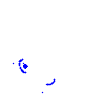
Particle: pion